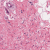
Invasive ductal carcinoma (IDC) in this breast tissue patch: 0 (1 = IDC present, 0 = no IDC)